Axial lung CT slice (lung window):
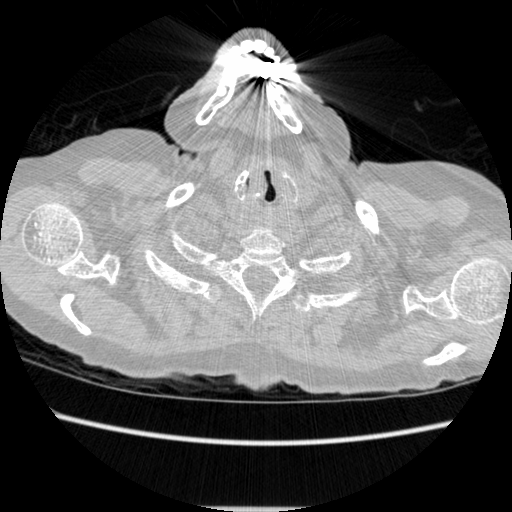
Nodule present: no